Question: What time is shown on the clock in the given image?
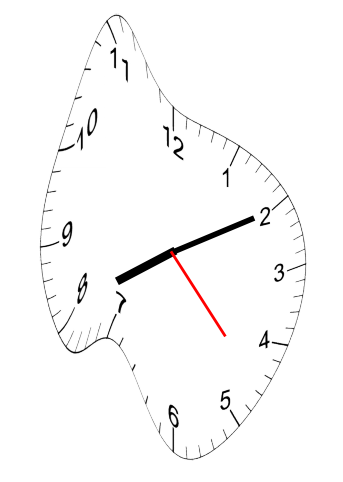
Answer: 08:10:23